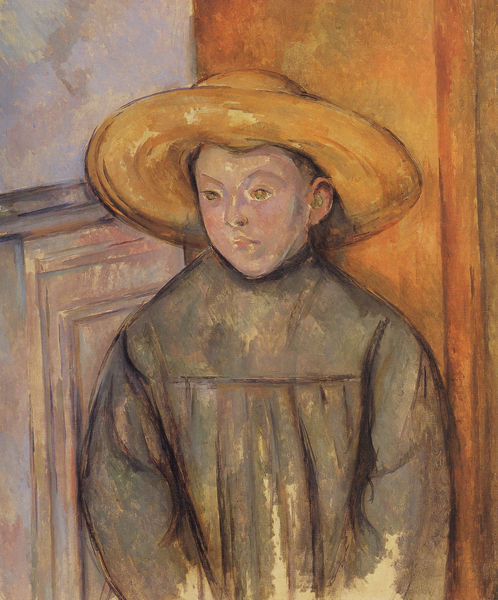
Titel: L'enfant au chapeau de paille
Künstler: Paul Cézanne
Standort: Los Angeles (California)
Institution: Los Angeles County Museum of Art
Schlagwörter: blau, gemälde, kopf, mann, schatten, umhang, cezanne, gelb, grün, impressionismus, mädchen, ocker, braun, brust, degas, frau, hell, holz, hut, kleid, kreide, licht, mund, nase, ohr, orange, pastell, raum, renoir, schwarz, skizze, stroh, tür, blick, rot, beige, expressionismus, hemd, jacke, jung, mütze, wand, augen, falten, gesicht, inkarnat, leinen, rahmen, stehen, ärmel, bildnis, hände, innenraum, portrait, porträt, vorhang, ferne, gewand, halbfigur, kutte, mantel, kind, augenbrauen, kinn, lippen, rosa, schultern, traurig, kinder, hellblau, schrank, ecke, studie, farbe, lila, violett, linien, van gogh, material, stille, blue, church, curtain, folds, hat, oil, priest, white, window, tafel, black, blouse, dress, face, gefaltet, gold, gray, green, grey, hair, interior, nose, painting, robe, room, wall, yellow, strohhut, monet, brauen, büste, pupillen, maler, malerin, manet, gown, looking, oil painting, pink, türrahmen, brown, oil paitning, stil, junge, krempe, striche, abgewandt, knabe, bub, munch, asien, gross, kittel, trüb, wood, junger mann, versunken, sad, man, skin, sky, brus, ear, girl, head, house, young, mönch, boy, child, eyes, male, light, drawing, gaze, brush strokes, impressionism, paul, purple, brow, chin, coat, mouth, line, sketch, french, komisch, jacket, youth, bube, vertäfelung, door, peach, person, kassette, fau, arms, cloak, clothes, neck, walls, watercolor, artist, bald, ears, gazing, pastel, school, thinking, monk, abstraction, eye, lines, apron, cloth, farm, yello, impressionist, figure, lips, chalk, picasso, canvas, ochre, paint, paitning, eyebrows, staring, gauguin, impasto, mexico, wangenm, altar, gelbtöne, konturlos, doorway, forehead, shirt, son, kid, standing, little, body, hallway, münche, potrait, ausdruckslos, straw, molding, sleeves, self, impessionismus, slave, straw hat, daze, dazed, frown, junde, little boy, lonely, melancholy, romm, schoolboy, post impressionist, picaso, wainscoting, overcoat, pleats, junge mit hut, agrarian, earth tones, cezane, cezzane, panel, choir boy, smock, gaugin, modigliani, tellow, orang, teal, brim, fisherman, pleat, loneliness, dor, was denn sonst?, hilfe., boy yellow hat, fritz von uhde, frock, spartan, young girl wearing a hat, young boy in a hat, subdued, shaboy, jaket, bim, doorframe, straw aht, roo, stone faced, oil paintint, oi pastel, slae